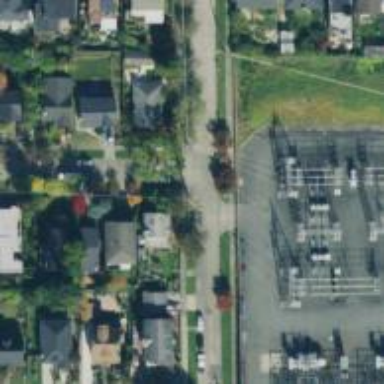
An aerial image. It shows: Unmarked road crossing.